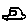
Label: car